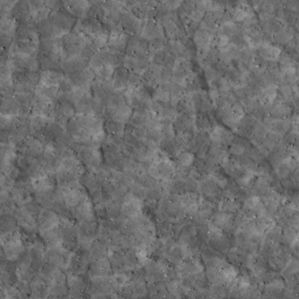
Label: non_frost